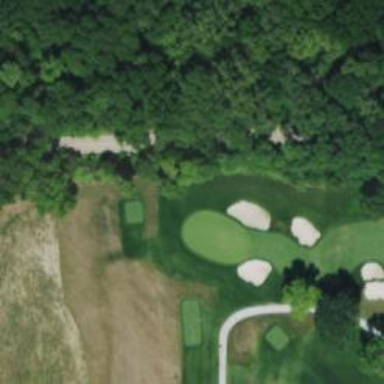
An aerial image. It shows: Golf course.